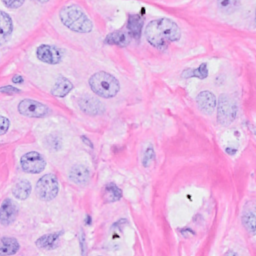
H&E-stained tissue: Breast